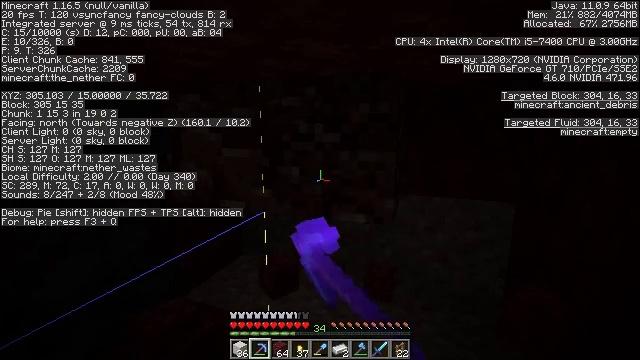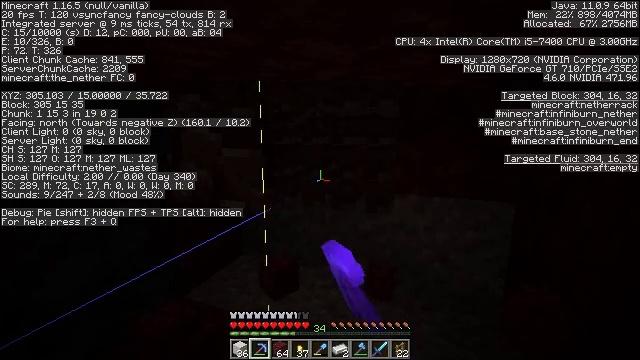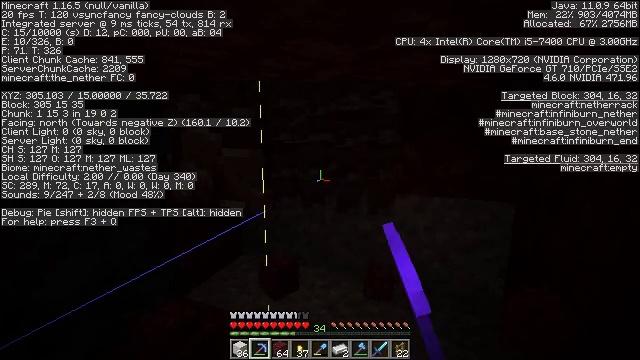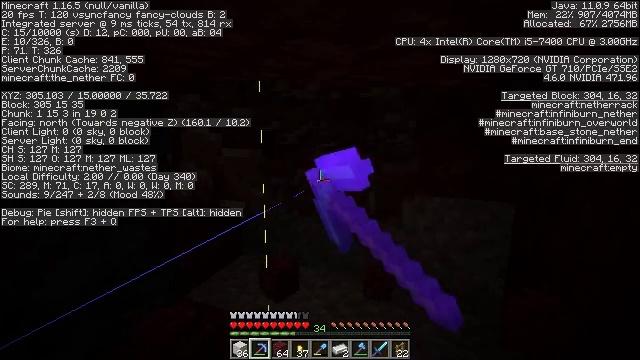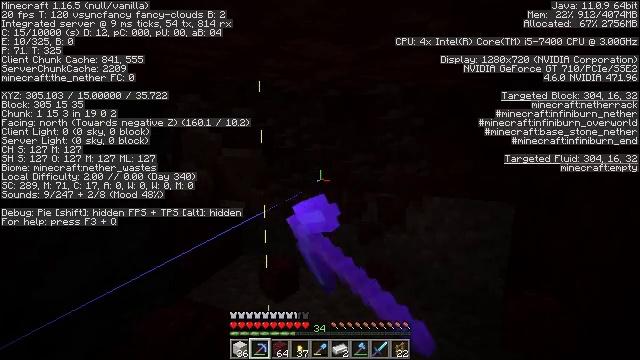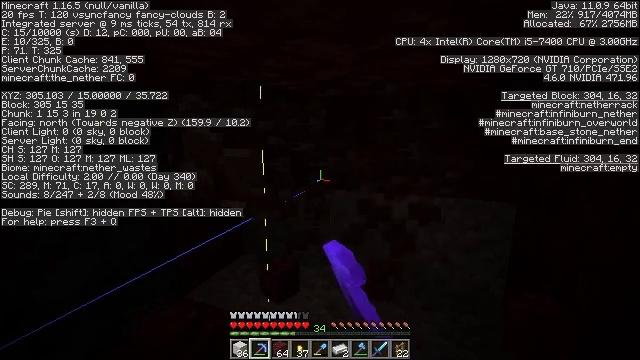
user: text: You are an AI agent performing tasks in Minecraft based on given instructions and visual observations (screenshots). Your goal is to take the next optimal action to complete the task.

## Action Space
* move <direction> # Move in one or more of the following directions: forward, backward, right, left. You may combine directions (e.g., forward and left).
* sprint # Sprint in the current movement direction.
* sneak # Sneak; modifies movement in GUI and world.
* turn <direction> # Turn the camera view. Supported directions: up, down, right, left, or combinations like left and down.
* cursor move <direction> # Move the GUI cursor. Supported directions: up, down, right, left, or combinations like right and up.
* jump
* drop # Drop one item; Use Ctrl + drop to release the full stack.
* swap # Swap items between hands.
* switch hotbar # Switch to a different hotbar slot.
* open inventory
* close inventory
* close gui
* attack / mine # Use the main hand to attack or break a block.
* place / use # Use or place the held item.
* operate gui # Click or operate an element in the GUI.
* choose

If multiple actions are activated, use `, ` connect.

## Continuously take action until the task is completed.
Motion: motion action
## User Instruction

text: Use a strong pickaxe to gather ancient debris.
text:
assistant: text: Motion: attack / mine
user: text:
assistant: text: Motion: attack / mine
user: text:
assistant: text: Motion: attack / mine
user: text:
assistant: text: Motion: attack / mine
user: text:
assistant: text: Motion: attack / mine
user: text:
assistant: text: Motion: attack / mine